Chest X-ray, AP view. Patient: 73 years old, sex M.
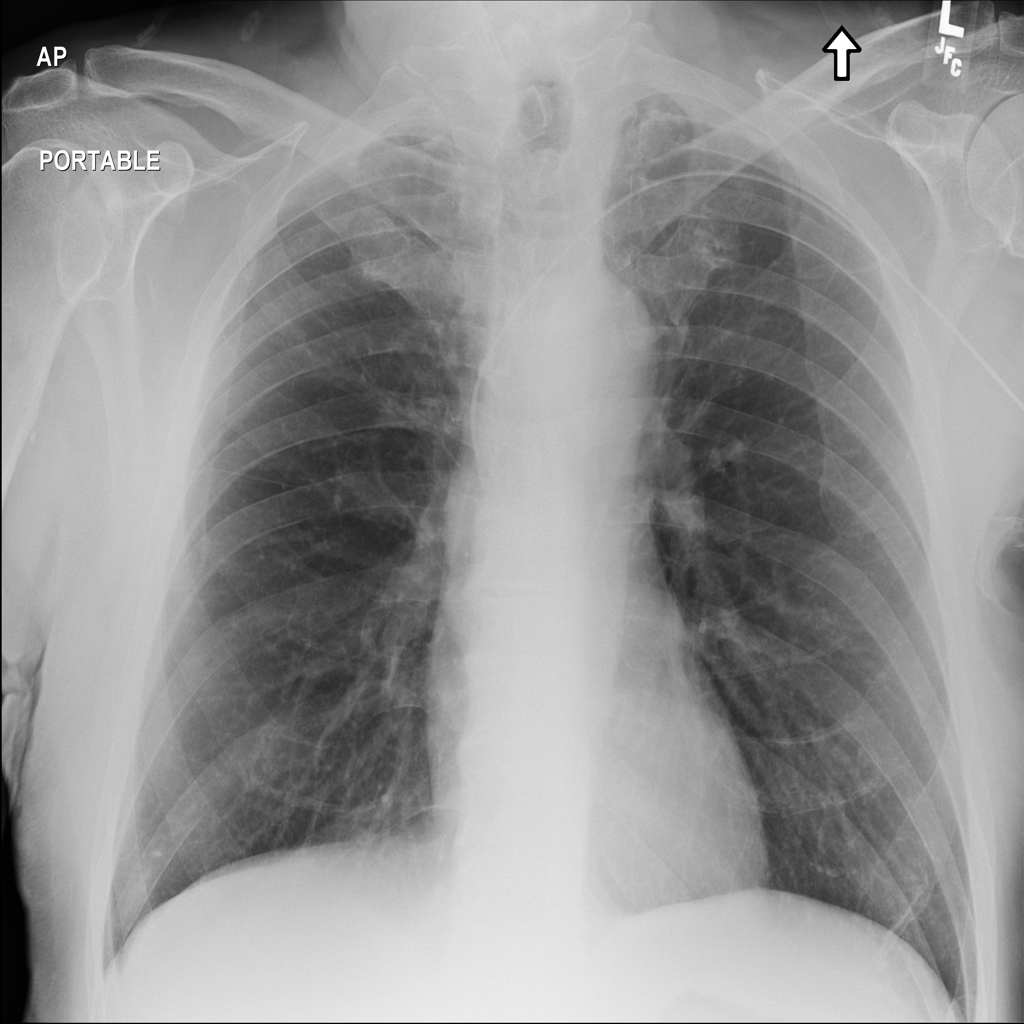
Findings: No Finding